Chest X-ray. View position: PA
Patient age: 50
Patient sex: F
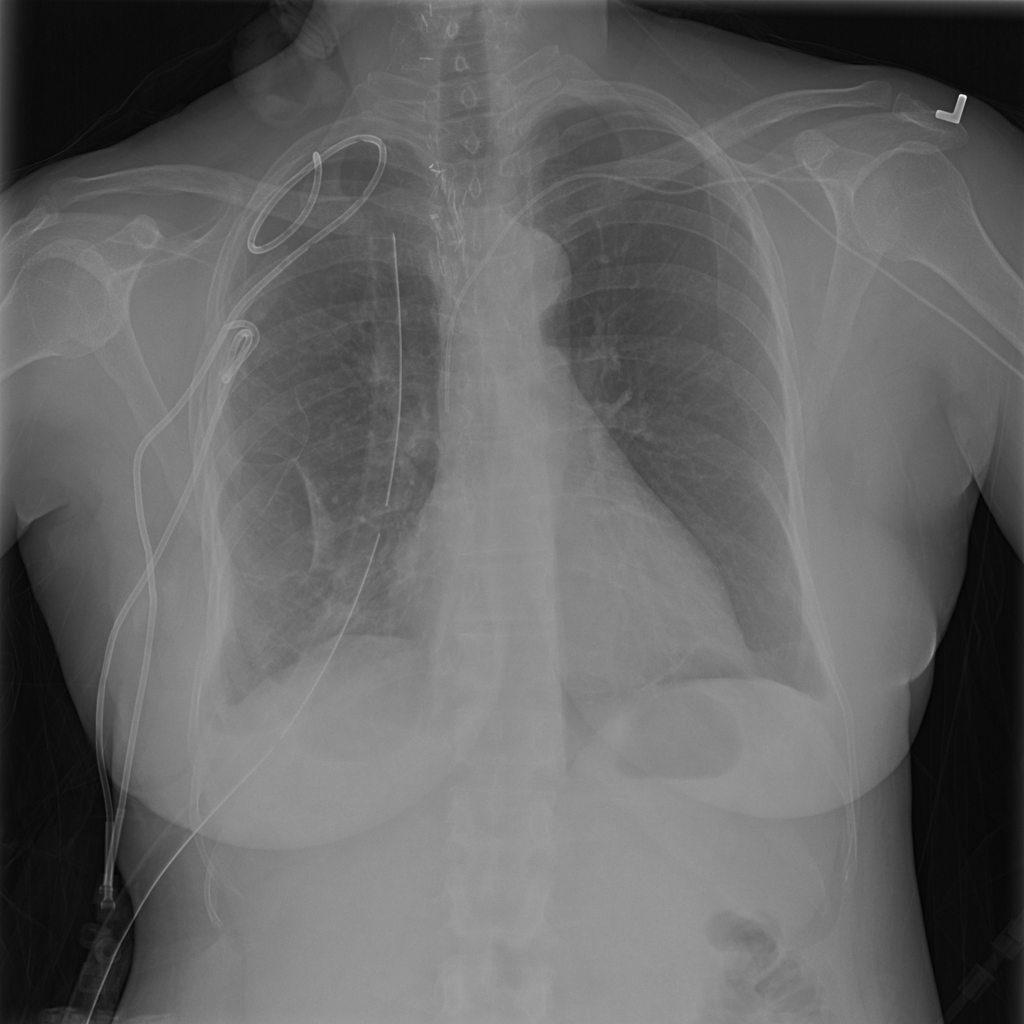
Finding: Pneumothorax